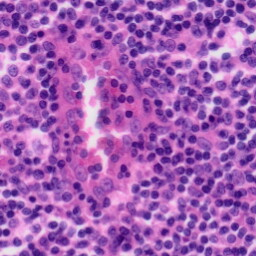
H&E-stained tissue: Tonsil